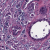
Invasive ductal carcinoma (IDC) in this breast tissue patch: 1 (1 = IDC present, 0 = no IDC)